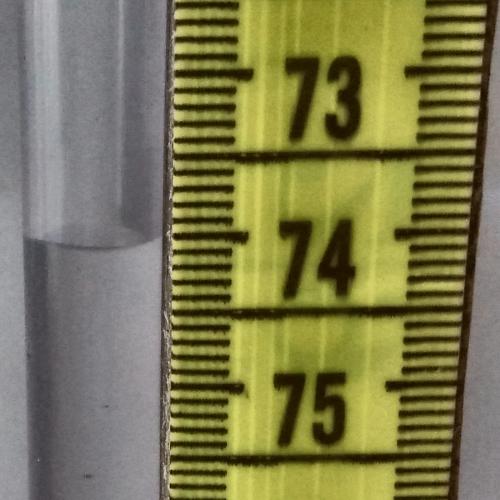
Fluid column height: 74.0 cm